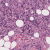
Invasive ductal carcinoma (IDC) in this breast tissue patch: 1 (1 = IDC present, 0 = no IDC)